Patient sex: F
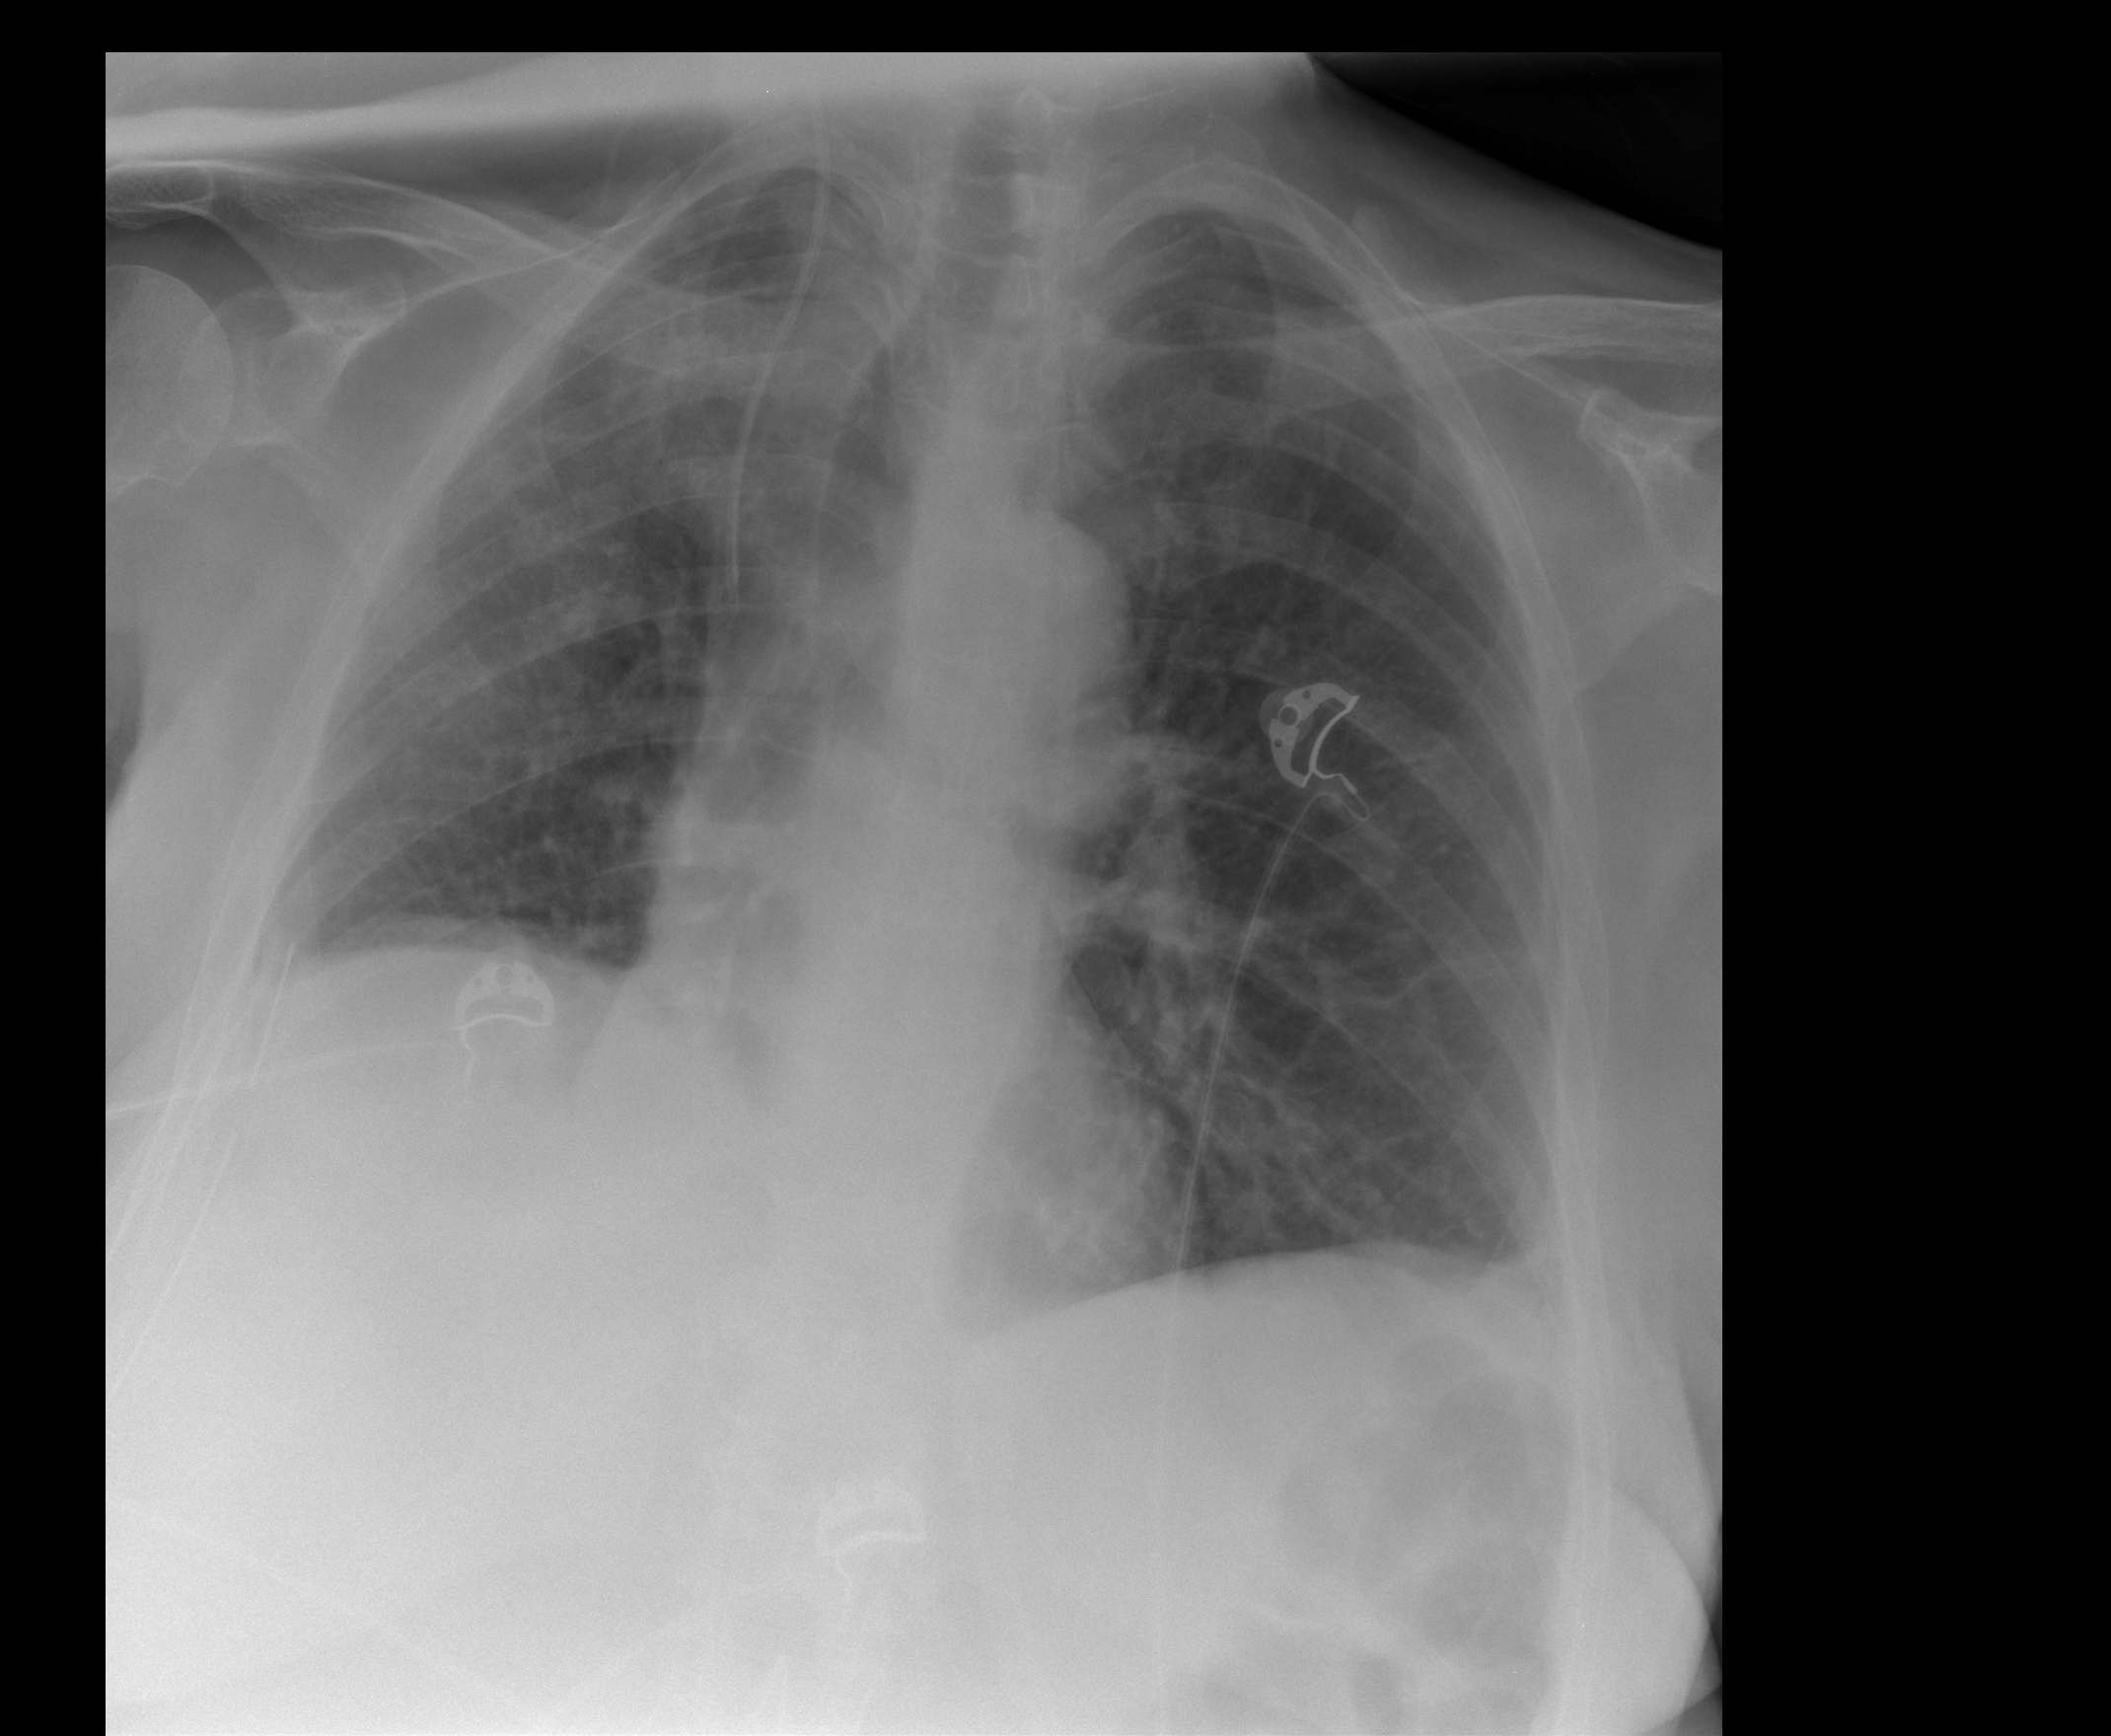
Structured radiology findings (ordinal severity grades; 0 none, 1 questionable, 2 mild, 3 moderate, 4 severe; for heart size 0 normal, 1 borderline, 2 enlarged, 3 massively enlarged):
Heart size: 0
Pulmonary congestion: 0
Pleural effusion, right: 2
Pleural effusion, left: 2
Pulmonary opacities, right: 2
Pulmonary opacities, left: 0
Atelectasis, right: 2
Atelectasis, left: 2